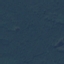
Land use / land cover class: Forest